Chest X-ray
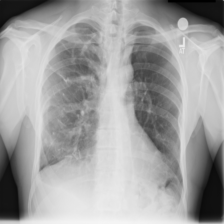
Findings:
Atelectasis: negative
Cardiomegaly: negative
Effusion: negative
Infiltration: negative
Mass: negative
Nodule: negative
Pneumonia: negative
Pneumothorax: negative
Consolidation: negative
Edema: negative
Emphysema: negative
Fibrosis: negative
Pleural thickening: negative
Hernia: negative